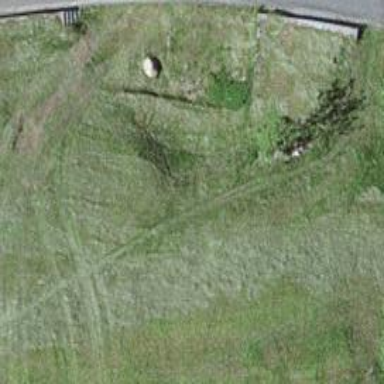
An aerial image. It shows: Path covered with grass.